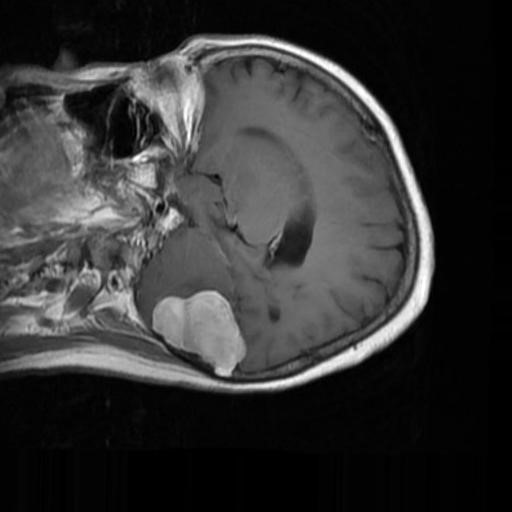
Label: brain_menin